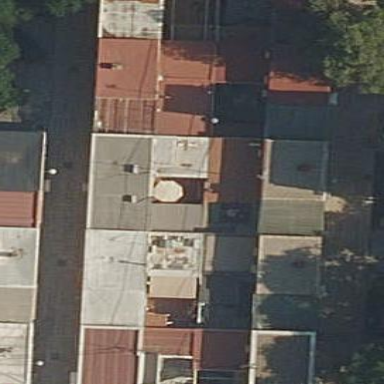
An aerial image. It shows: Terrace building.